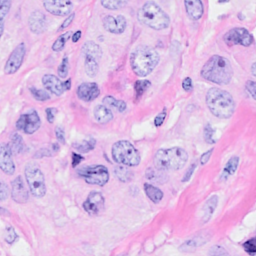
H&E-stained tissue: Breast